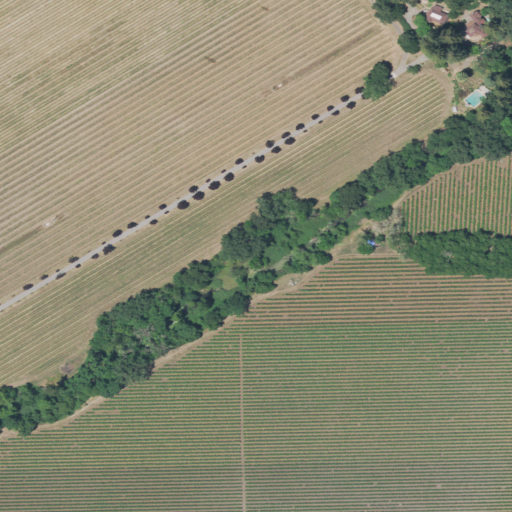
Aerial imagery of valley in California named Pratt Valley containing cultivated crops, grassland, shrub, open development, and mixed forest